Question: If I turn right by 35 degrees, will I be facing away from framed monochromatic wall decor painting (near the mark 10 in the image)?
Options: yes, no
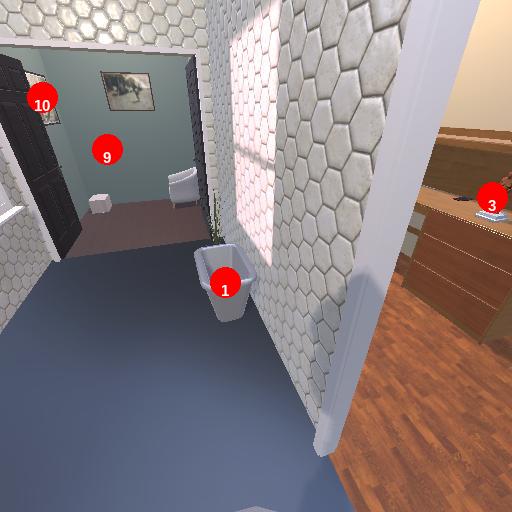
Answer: yes